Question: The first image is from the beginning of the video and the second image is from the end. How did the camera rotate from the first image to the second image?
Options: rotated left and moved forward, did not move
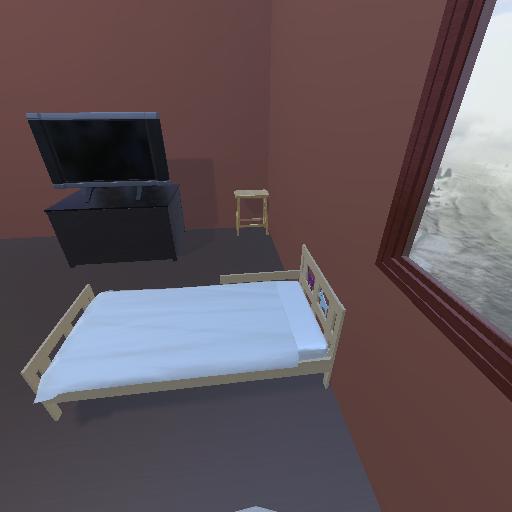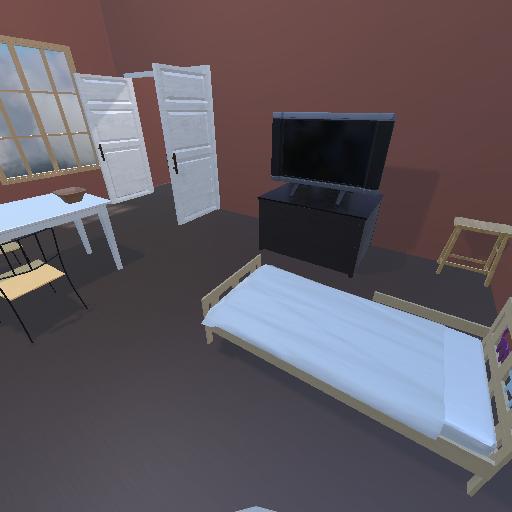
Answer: rotated left and moved forward